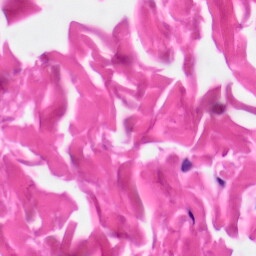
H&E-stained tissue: Skin